【题型】填空题　【知识点】平面几何　【难度】easy
（2分）如图，边长为4的正方形$ABCD$，两个半径为4的圆弧相交于点$O$，正方形内部空白部分与阴影部分的面积差为 \underline{0.75}．

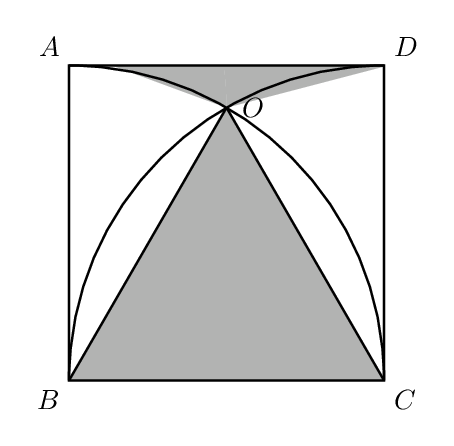
【解答】
\noindent 解：由题意可得：$AB=BC=CD=AD=4$，$\angle ABC=\angle BCD=90^\circ$，$OB=BC=OC$，$\angle OBC=\angle OCB=60^\circ$，
\[
\therefore \angle ABO=\angle DCO=90^\circ - 60^\circ = 30^\circ,
\]
所以空白部分的两个扇形面积相等，
所以空白部分的面积为：
\[
\frac{30^\circ + 30^\circ}{360^\circ}\pi\times 4^2 = \frac{8}{3}\pi,
\]
所以阴影部分的面积为：
\[
4^2 - \frac{8}{3}\pi = 16 - \frac{8}{3}\pi,
\]
\[
\therefore \text{正方形内部阴影部分与空白部分的面积差为} \ \frac{8}{3}\pi - 16 + \frac{8\pi}{3} = \frac{16}{3}\pi - 16 \approx 0.75,
\]
故答案为：$0.75$．